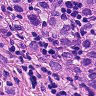
Metastatic tissue present: yes